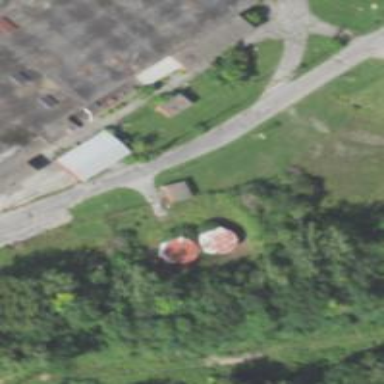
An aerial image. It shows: Storage tank that is man-made.